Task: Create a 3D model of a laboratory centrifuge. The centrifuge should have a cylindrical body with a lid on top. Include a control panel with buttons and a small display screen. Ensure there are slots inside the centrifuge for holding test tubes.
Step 488:
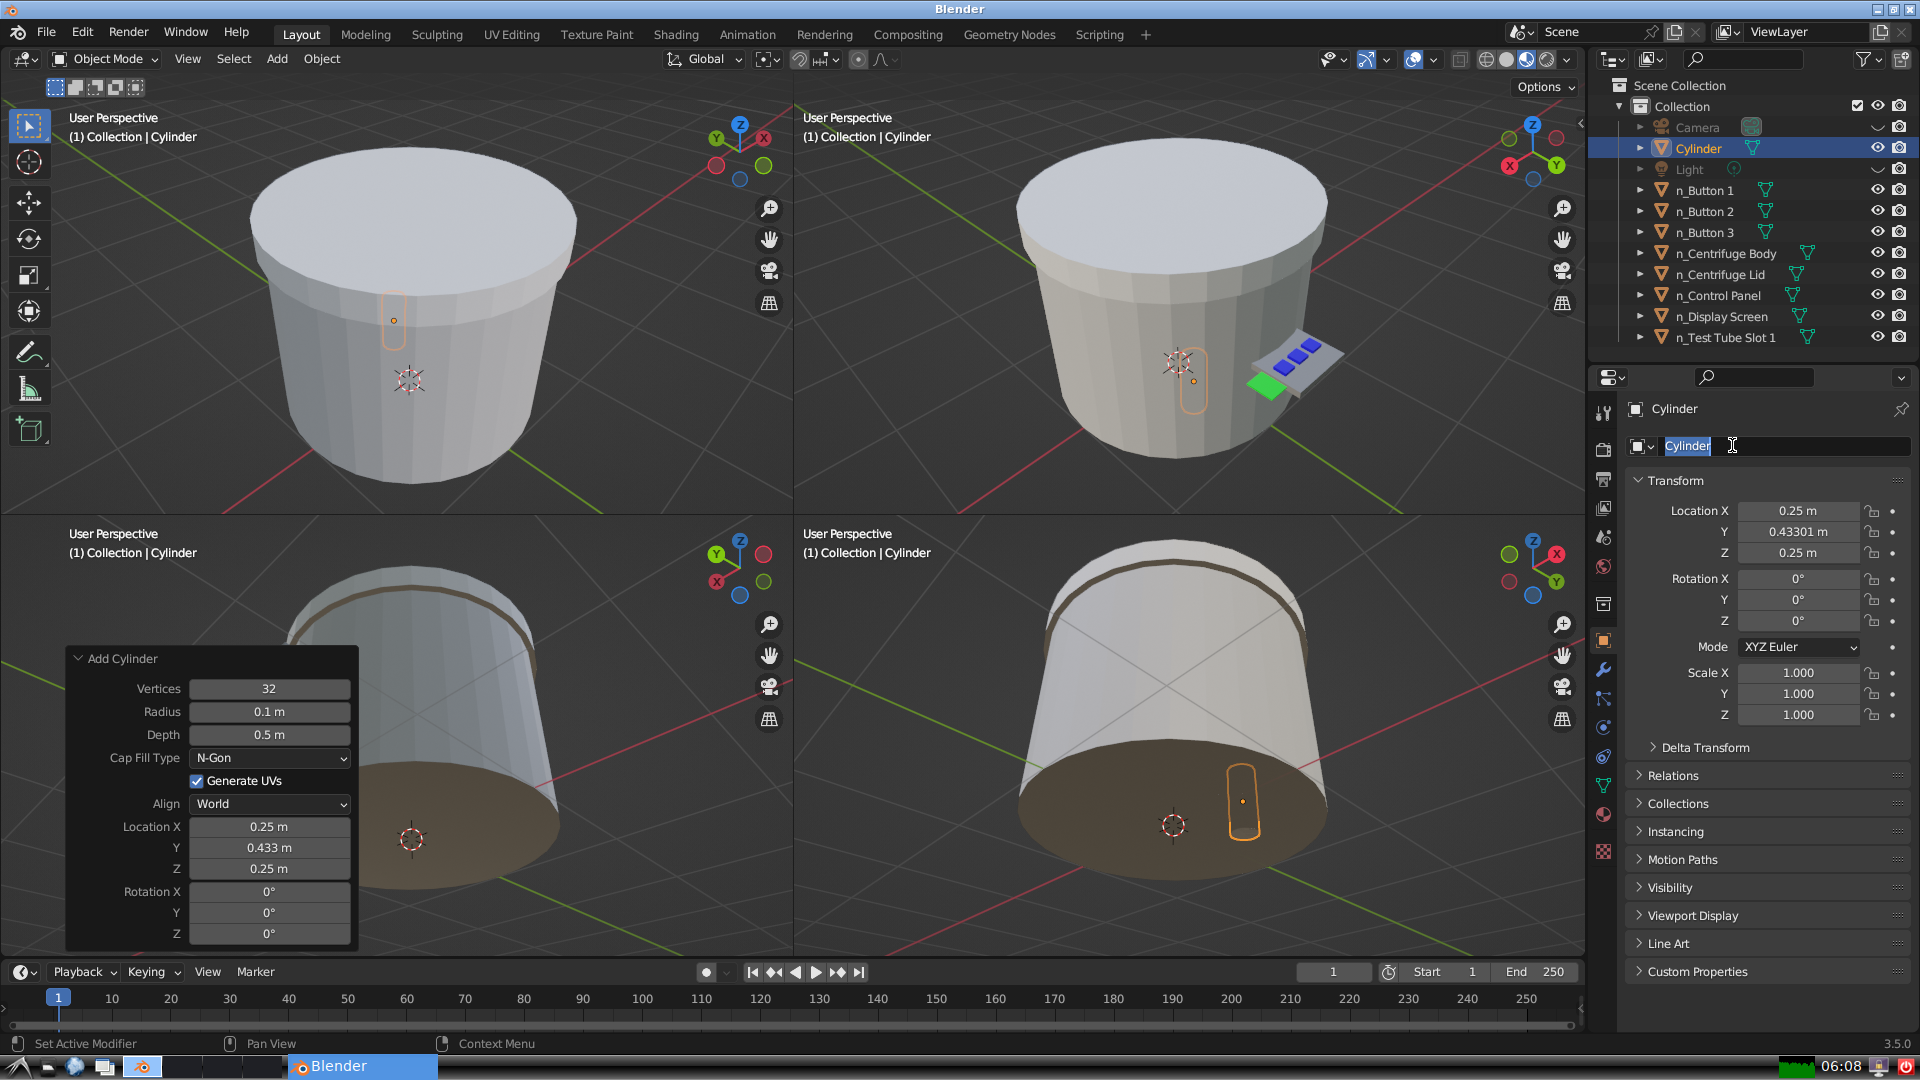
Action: input_text: n_Test Tube Slot 2